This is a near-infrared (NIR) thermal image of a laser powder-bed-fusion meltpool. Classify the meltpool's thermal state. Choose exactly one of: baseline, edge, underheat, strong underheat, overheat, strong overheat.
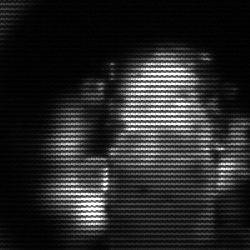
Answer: strong underheat